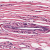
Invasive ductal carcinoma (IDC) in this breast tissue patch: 0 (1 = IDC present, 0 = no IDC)